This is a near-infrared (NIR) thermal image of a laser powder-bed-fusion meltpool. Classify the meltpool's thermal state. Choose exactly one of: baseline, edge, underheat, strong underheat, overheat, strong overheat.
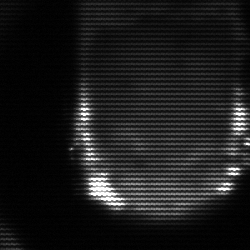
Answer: baseline